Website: walmart
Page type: address-validator
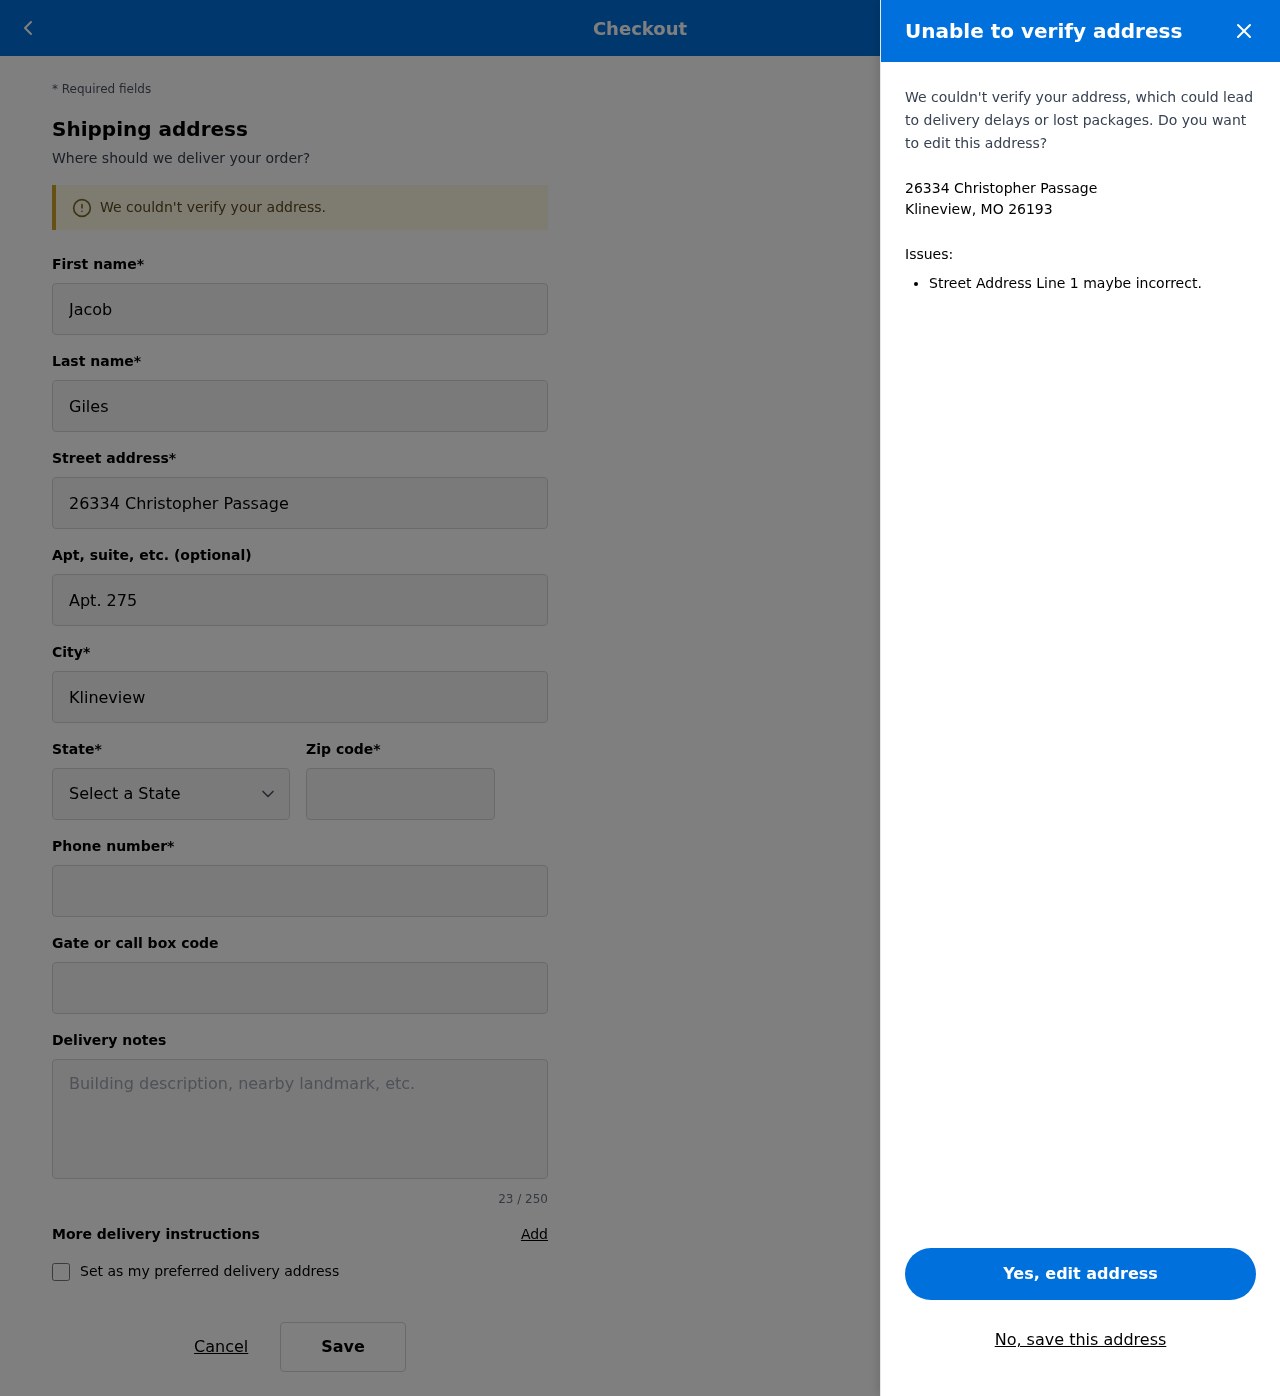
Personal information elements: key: PII_CITY_STATE_ZIP
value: Klineview, MO 26193
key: PII_DELIVERY_INSTRUCTIONS
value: Do not leave if raining
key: PII_STATE_ABBR
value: MO
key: PII_STREET
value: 26334 Christopher Passage
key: PII_FIRSTNAME
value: Jacob
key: PII_LASTNAME
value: Giles
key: PII_STREET2
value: Apt. 275
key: PII_CITY
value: Klineview
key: PII_POSTCODE
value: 26193
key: PII_PHONE
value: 2039461092
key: PII_SECURITY_CODE
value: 70158